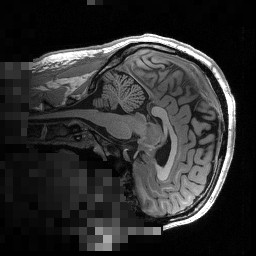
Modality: T1w
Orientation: sagittal
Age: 33
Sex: male
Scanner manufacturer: siemens
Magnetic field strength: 3 T
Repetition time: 2.53 s